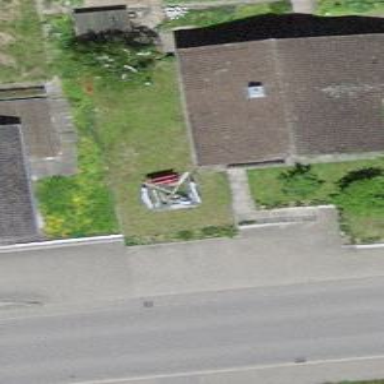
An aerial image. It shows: Garage building.